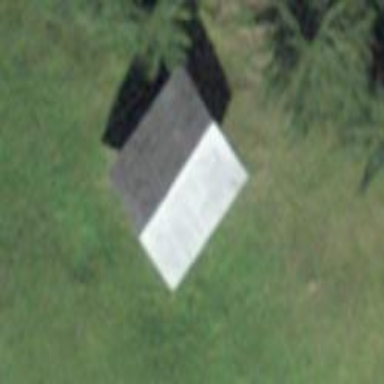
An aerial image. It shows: Cabin is depicted in the image.